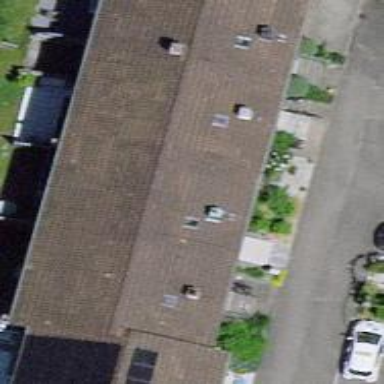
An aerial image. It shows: Terrace building.